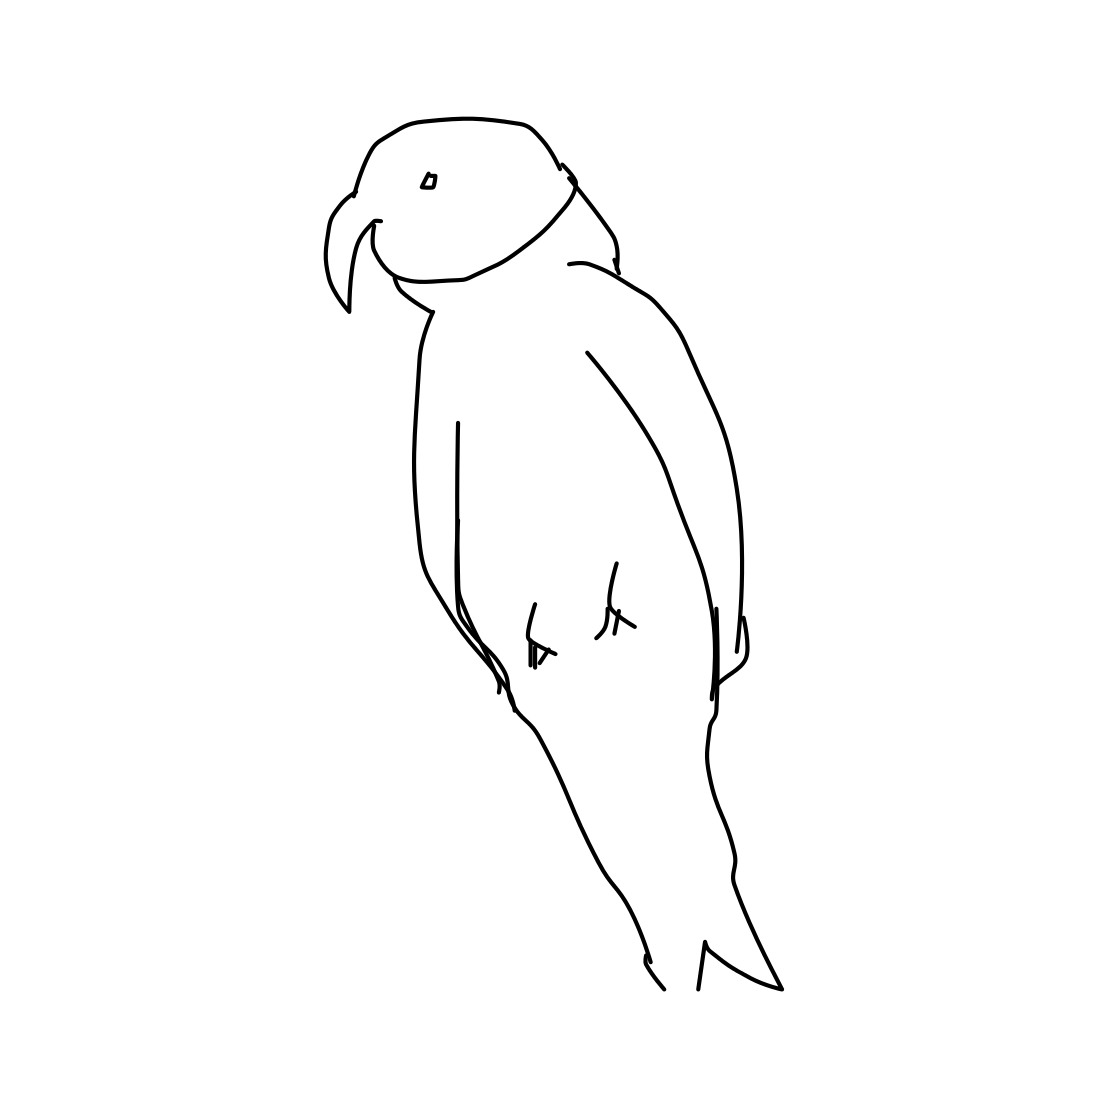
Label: parrot